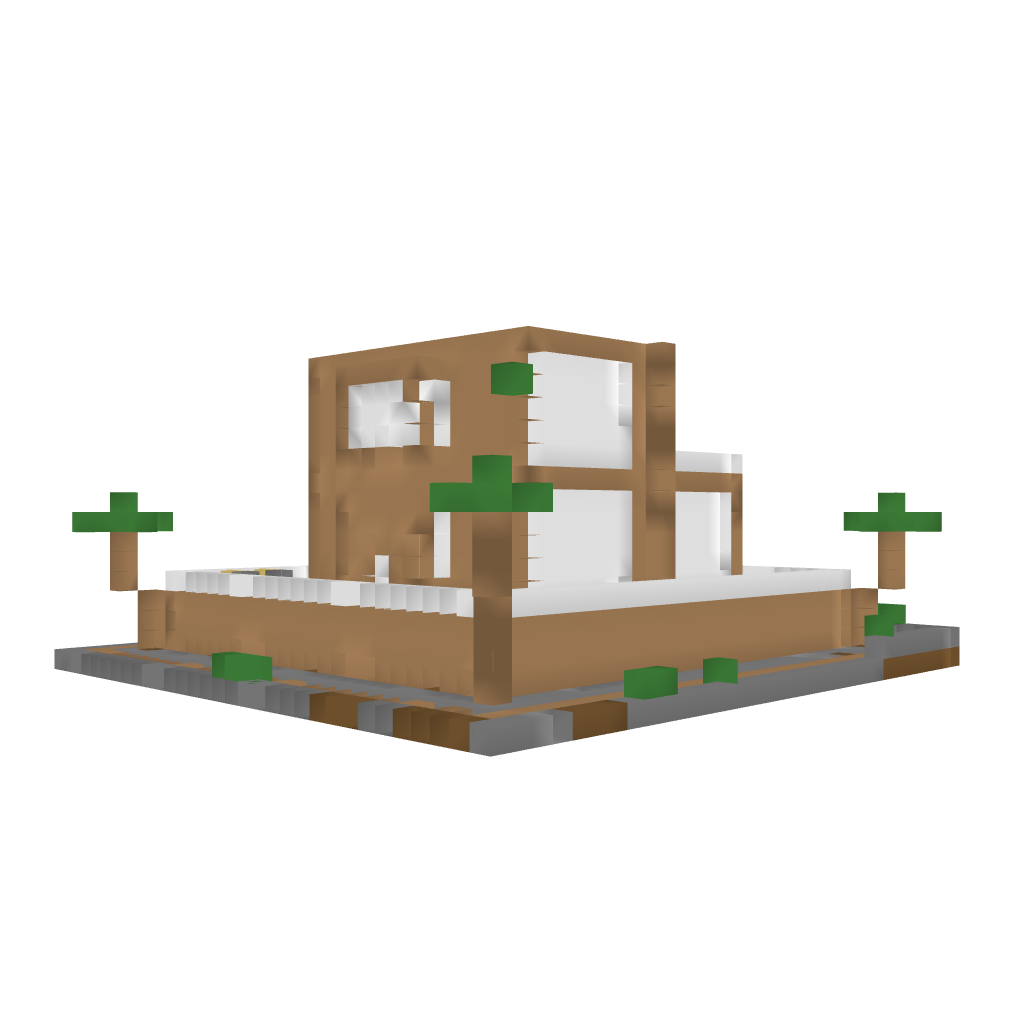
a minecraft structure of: Modern House good quality